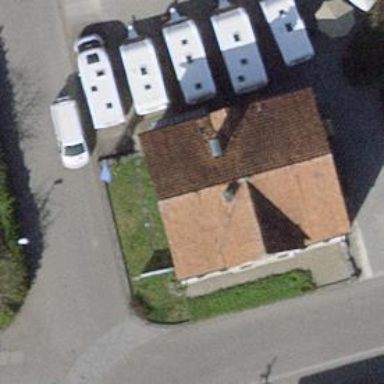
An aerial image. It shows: Caravan shop.